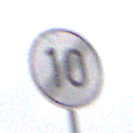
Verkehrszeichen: EndeGeschwindigkeit10
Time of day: Midday
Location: Outdoor (RoadRail)
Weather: Overcast
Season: NotSpecified
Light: Natural